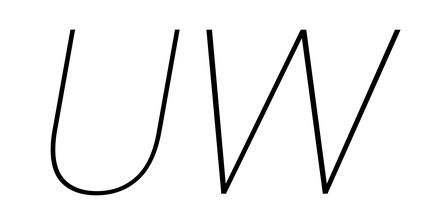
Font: Poppins-ThinItalic